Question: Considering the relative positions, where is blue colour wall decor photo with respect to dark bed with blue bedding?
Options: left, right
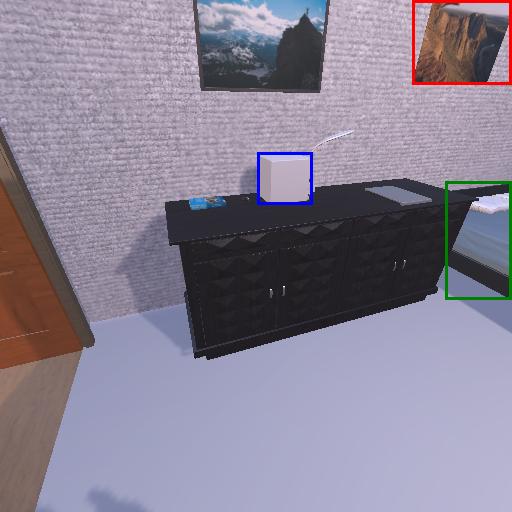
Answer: left